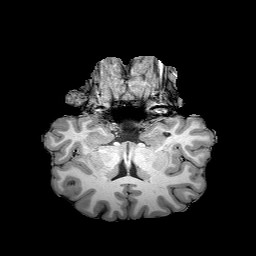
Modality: T1w
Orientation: sagittal
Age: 26
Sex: male
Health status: healthy